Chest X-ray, PA view. Patient: 50 years old, sex F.
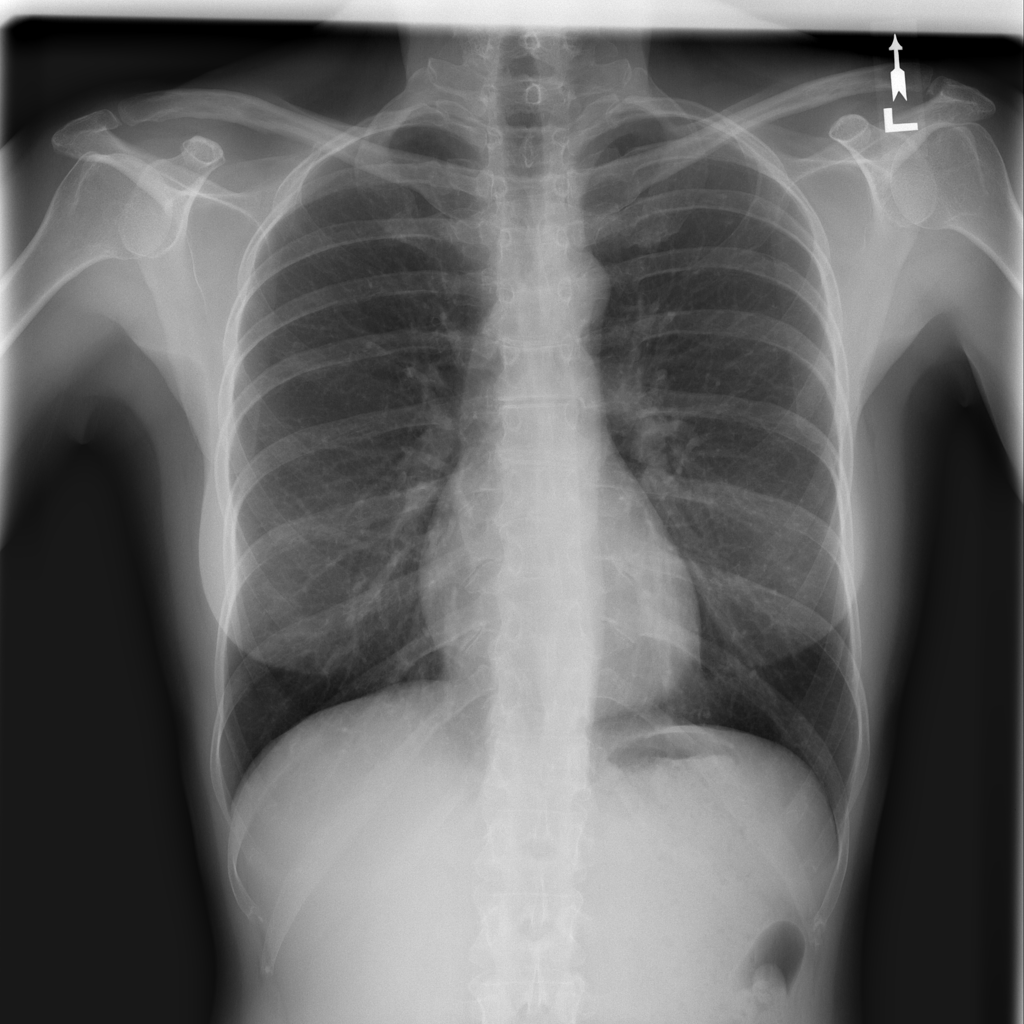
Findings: Infiltration